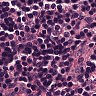
Metastatic tissue present: no